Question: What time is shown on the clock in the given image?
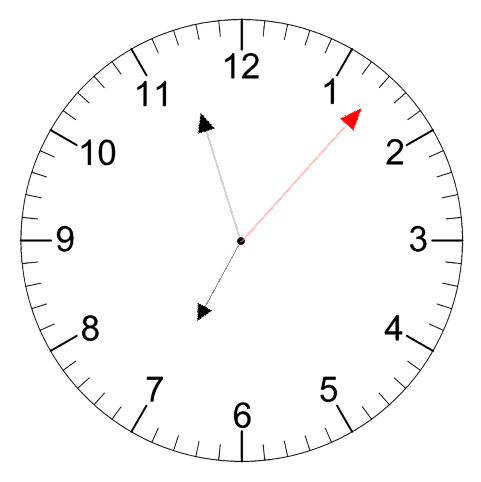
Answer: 06:57:07